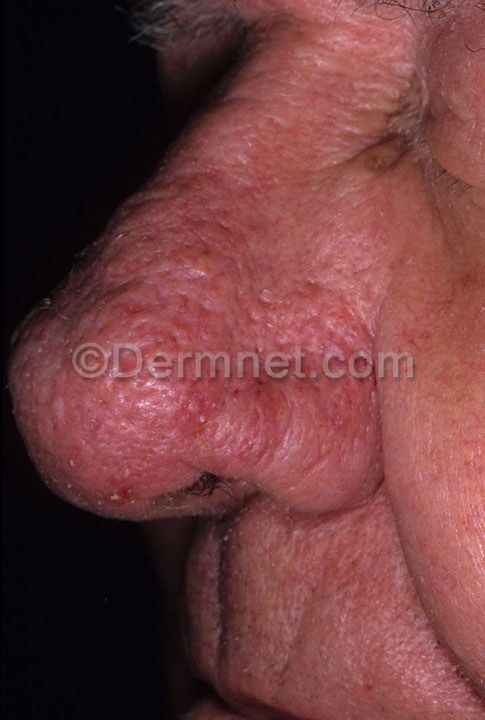
Disease: Acne and Rosacea Photos